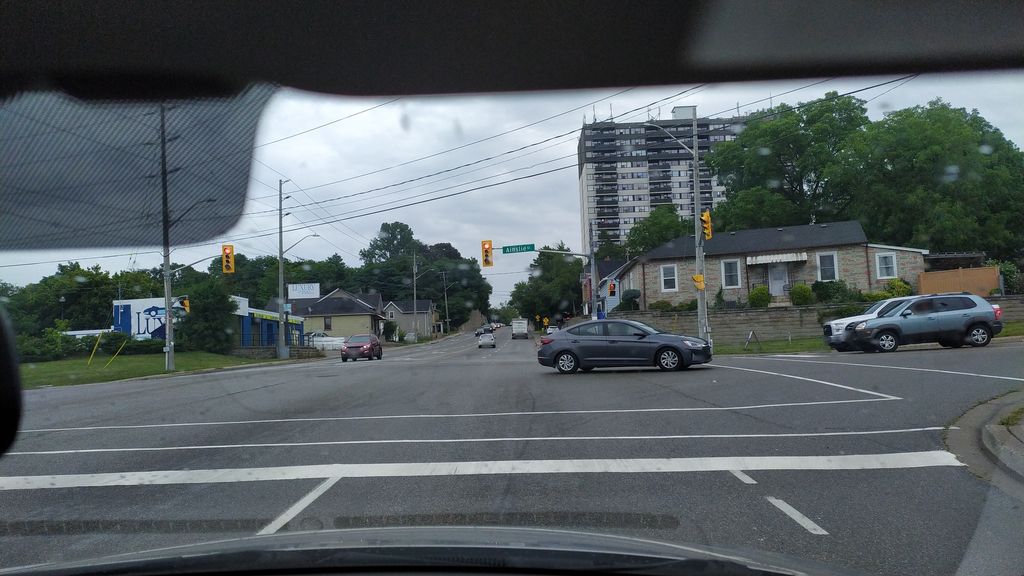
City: kitchener-waterloo